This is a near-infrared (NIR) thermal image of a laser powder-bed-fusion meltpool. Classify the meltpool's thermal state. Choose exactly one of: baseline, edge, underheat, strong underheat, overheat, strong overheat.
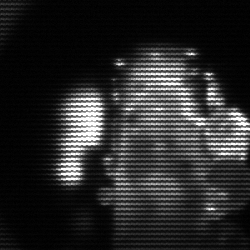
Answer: strong underheat